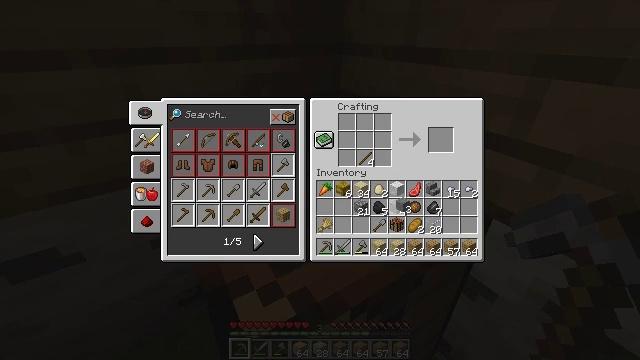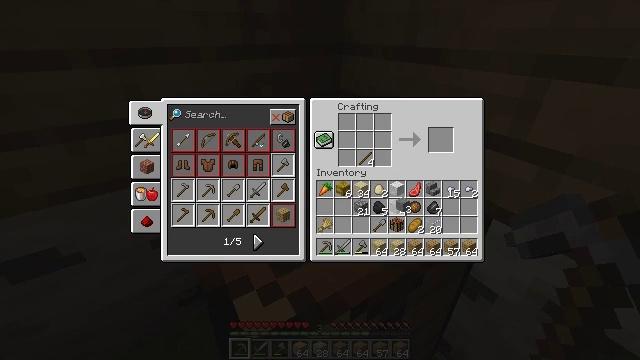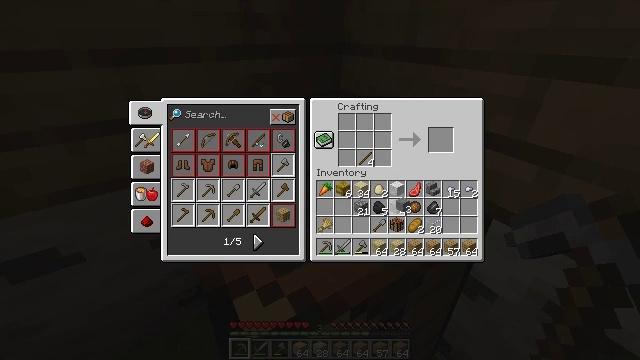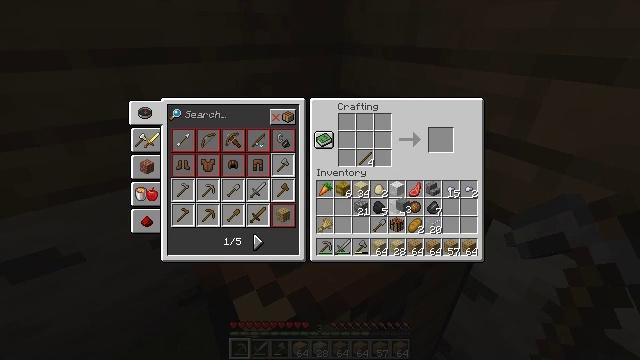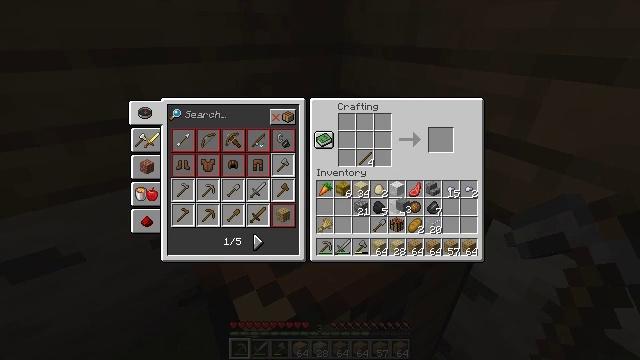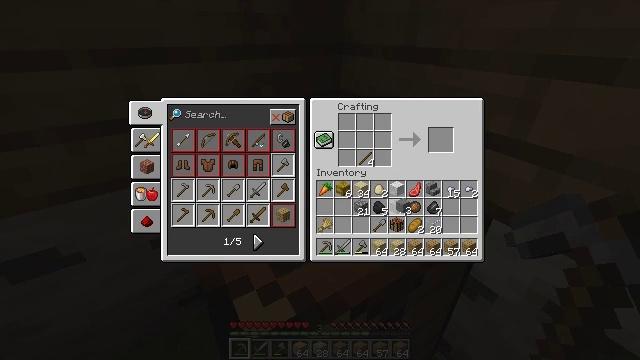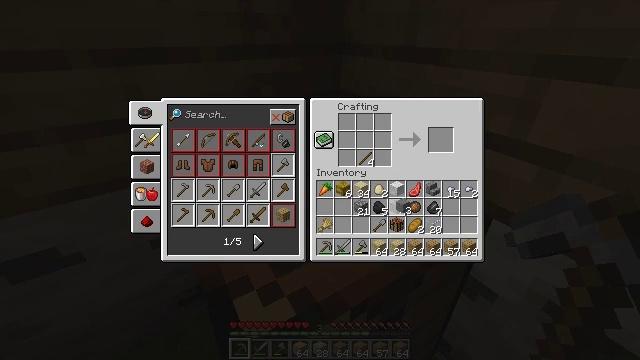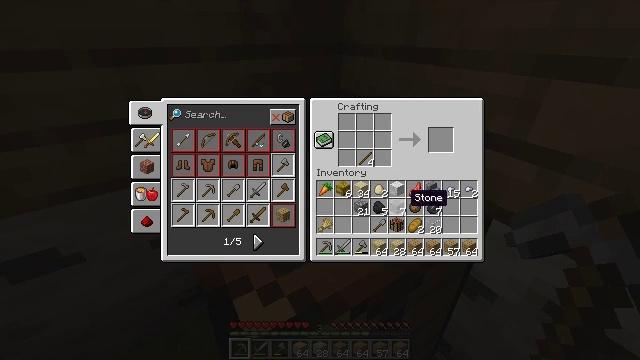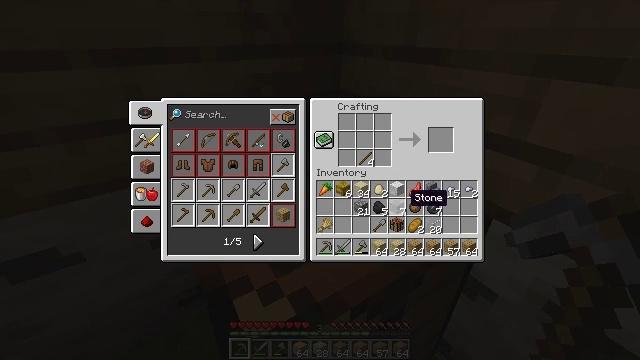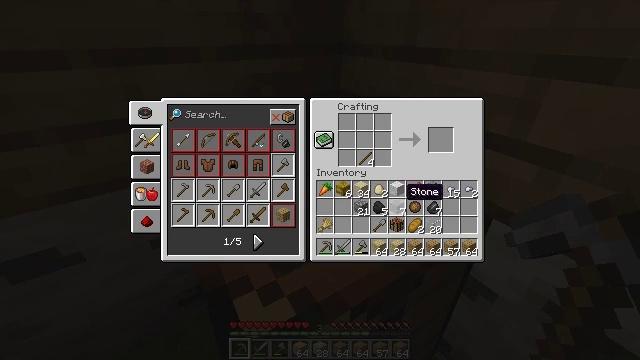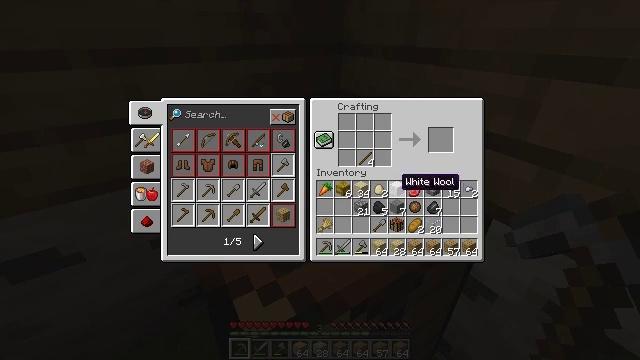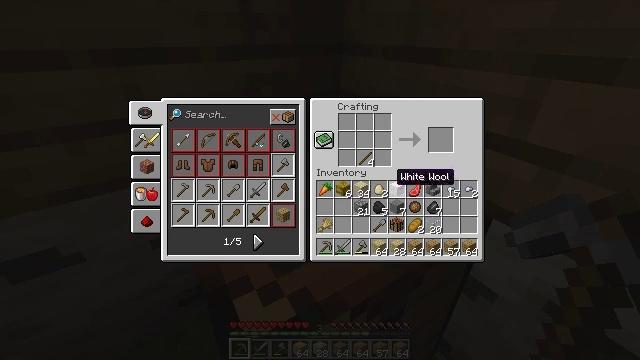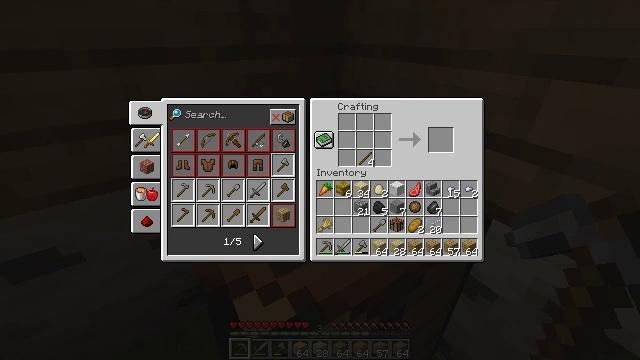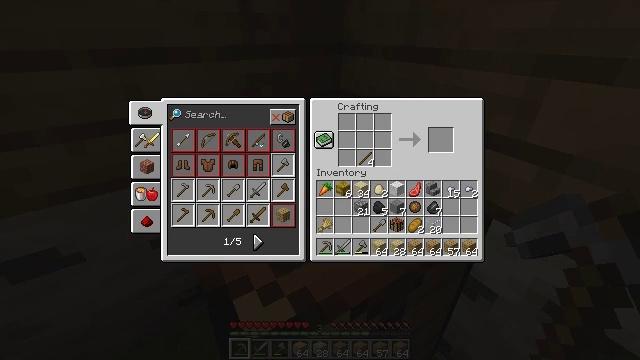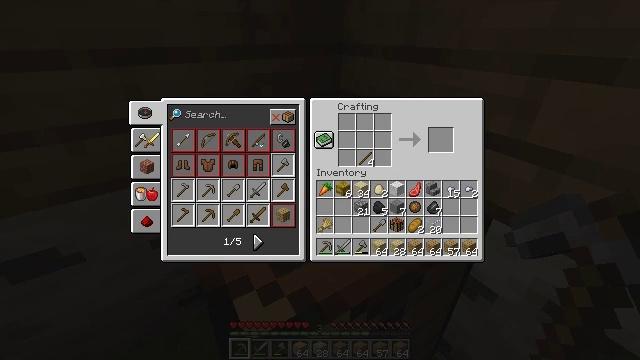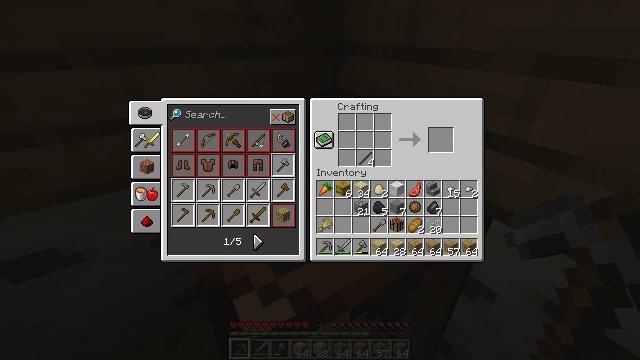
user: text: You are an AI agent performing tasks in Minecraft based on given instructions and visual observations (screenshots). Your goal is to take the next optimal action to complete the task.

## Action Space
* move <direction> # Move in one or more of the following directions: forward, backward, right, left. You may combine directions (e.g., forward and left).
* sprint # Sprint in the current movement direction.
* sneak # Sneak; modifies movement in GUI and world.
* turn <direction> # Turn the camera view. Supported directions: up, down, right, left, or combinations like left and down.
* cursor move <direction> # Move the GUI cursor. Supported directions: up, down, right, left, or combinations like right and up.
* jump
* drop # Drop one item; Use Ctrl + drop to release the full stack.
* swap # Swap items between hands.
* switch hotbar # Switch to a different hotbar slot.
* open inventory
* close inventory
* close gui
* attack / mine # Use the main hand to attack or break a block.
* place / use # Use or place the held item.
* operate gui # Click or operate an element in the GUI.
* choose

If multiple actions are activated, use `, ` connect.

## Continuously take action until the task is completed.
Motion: motion action
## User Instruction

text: Break the white bed to relocate it.
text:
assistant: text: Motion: no_op
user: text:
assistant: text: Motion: no_op
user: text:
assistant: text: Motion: no_op
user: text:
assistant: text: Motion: no_op
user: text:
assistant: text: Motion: operate gui
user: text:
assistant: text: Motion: operate gui
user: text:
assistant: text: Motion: no_op
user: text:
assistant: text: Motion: no_op
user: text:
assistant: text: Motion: no_op
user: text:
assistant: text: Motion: cursor move up
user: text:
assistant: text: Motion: no_op
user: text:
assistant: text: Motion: no_op
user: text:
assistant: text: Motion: no_op
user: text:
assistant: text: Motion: no_op
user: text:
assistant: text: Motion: no_op
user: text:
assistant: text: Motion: no_op
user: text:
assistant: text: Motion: no_op
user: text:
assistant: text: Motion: no_op
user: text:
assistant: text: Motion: no_op
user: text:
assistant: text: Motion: no_op
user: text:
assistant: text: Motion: operate gui
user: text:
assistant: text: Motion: operate gui
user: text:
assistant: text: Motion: operate gui
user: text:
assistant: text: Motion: no_op
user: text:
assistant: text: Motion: no_op
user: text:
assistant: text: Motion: cursor move down
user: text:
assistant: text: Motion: cursor move down
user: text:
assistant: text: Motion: no_op
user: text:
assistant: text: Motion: no_op
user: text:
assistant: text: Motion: no_op